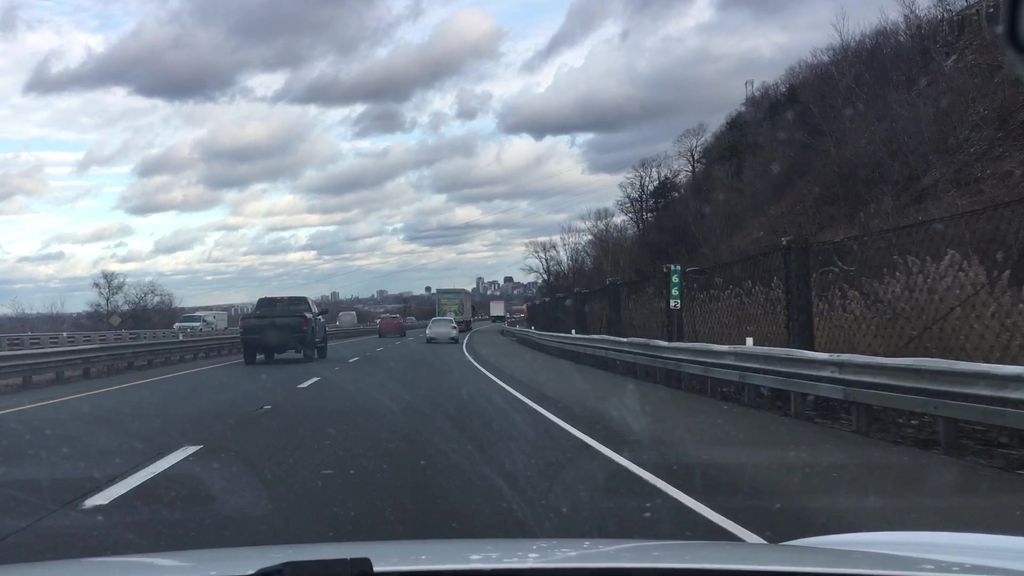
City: hamilton